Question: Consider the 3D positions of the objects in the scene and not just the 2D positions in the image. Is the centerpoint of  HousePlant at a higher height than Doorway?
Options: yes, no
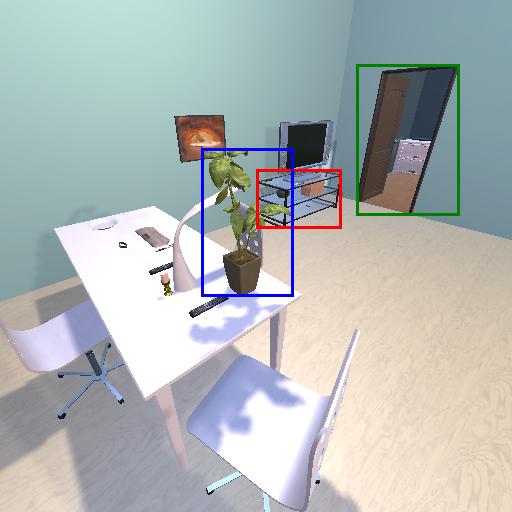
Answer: yes